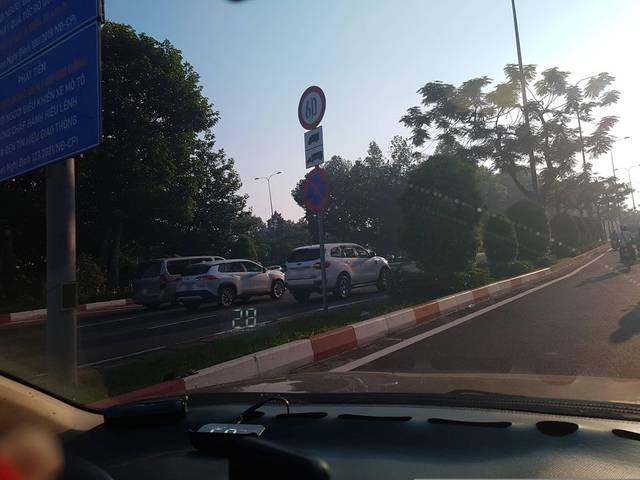
Region: Vietnam
Coordinates: 10.776, 106.728